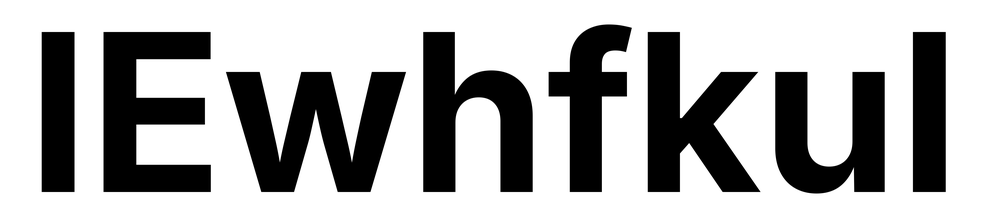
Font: Inter_Bold